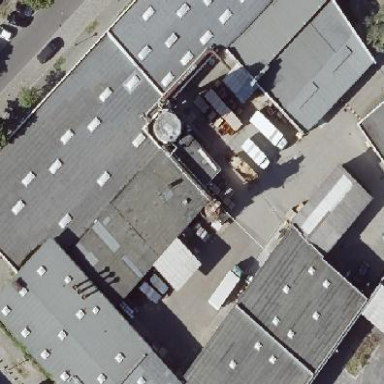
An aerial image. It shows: Commercial building.